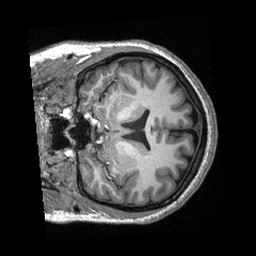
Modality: T1w
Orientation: coronal
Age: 22
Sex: female